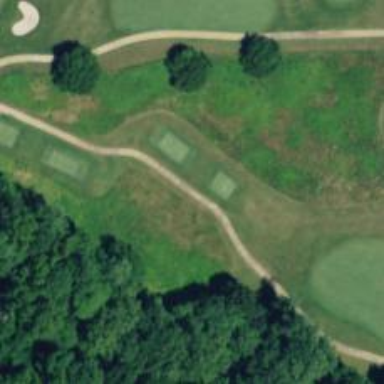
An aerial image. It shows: Path for both roads and golfers.